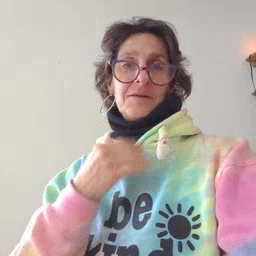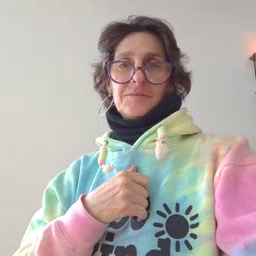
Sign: napkin